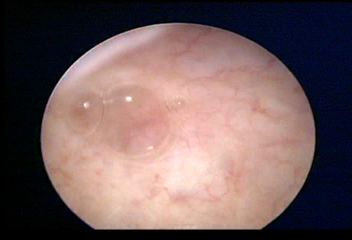
Modality: WLC
Class: Foreign bodies
Subclass: AirBubble
Bladder cancer association: No
Annotated structures: Air bubble